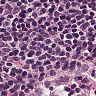
Metastatic tissue present: no